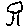
Label: tree